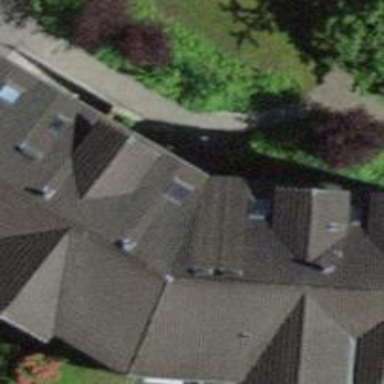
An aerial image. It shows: Gabled roof on building that houses apartments.